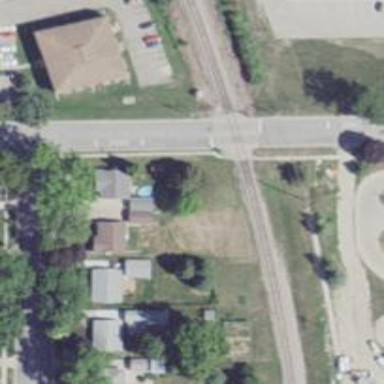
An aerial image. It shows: Railway crossing.